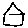
Label: house